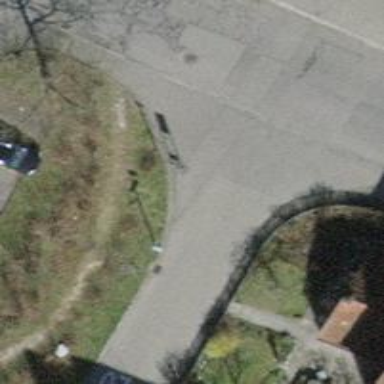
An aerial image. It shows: Asphalt road in living street.